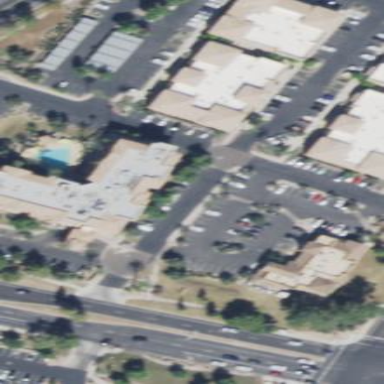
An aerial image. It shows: Hotel building.